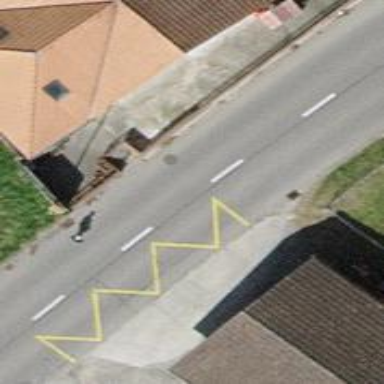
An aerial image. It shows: Bus stop along the road.